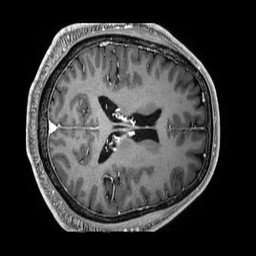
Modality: T1w
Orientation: axial
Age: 61
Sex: male
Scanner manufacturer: philips
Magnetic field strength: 3 T
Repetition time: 0.006849 s
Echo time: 0.003109 s